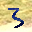
Label: 3